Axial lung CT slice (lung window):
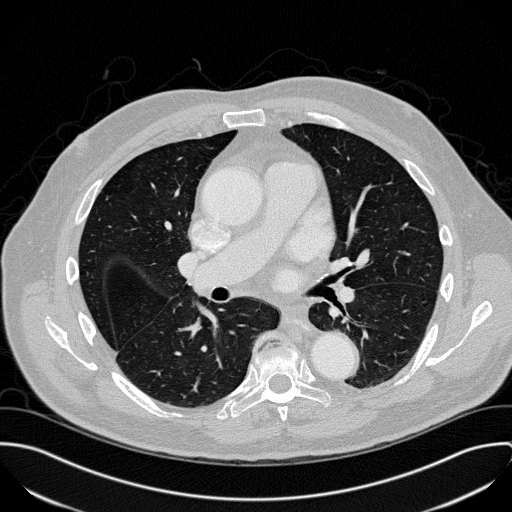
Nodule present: no